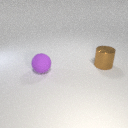
large purple rubber sphere to the left of large brown metal cylinder